Interaction volume radius: 10 \u00c5
Interaction volume height: 20 \u00c5
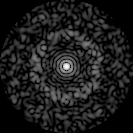
Disorder parameter: 0.8533